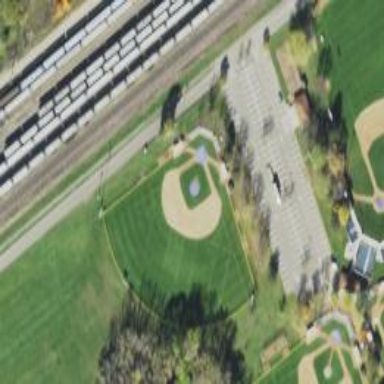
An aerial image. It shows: Baseball pitch for leisure land.